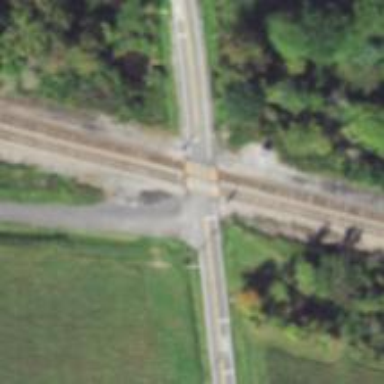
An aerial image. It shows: Railway level crossing.